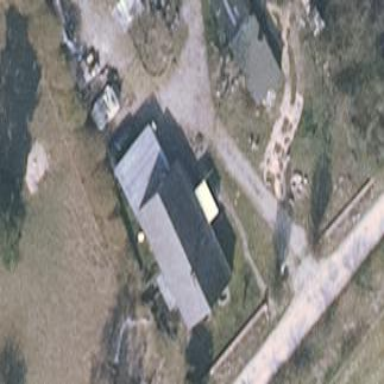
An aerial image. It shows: Part of building.